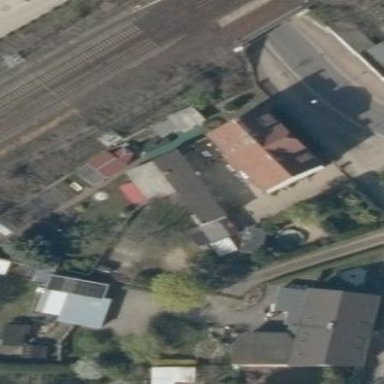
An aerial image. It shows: Shed.